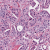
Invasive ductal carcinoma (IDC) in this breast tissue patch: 1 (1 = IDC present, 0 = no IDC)